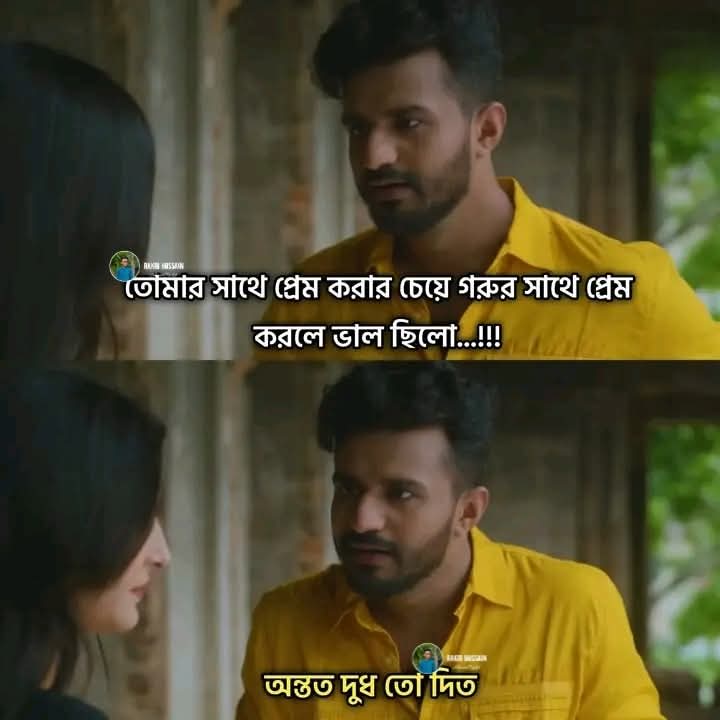
Text: তোমার সাথে প্রেম করার চেয়ে গরুর সাথে প্রেম করলে ভাল ছিলো...!!!
অন্তত দুধ তো দিত
Label: Hate
Hate category: Personal Offence
Targeted group: Society